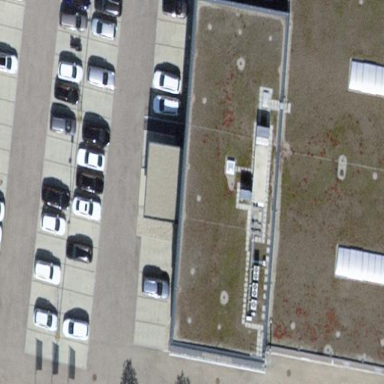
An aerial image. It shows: Office building with flat roof.